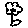
Label: flower